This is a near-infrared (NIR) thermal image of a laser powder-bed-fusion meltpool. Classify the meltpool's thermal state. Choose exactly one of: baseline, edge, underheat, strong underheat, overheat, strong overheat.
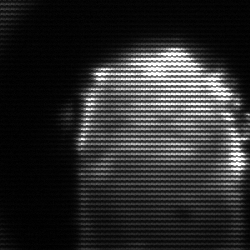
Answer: baseline